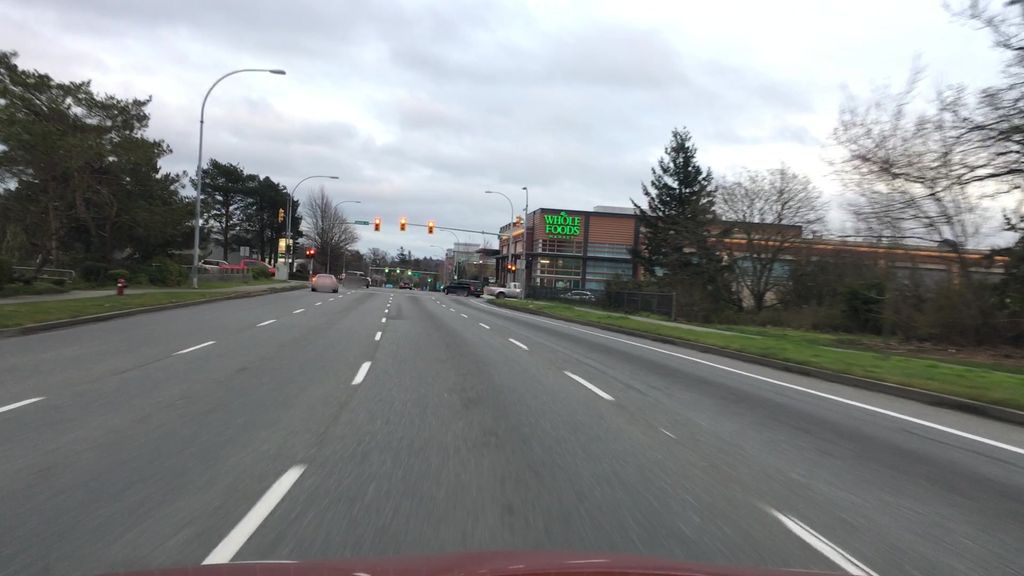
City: victoria